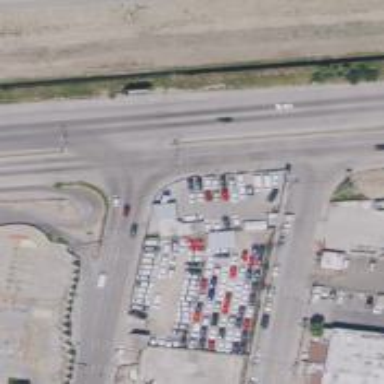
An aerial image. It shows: Car rental facility.